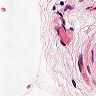
Metastatic tissue present: no